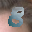
Label: 8